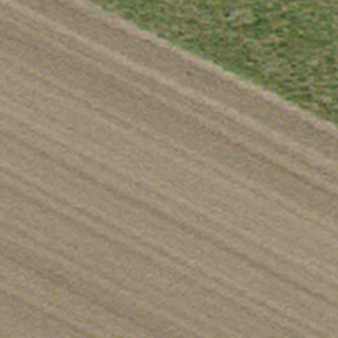
Label: other